Field crop: maize
Growth stage: 2
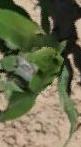
Species: maize